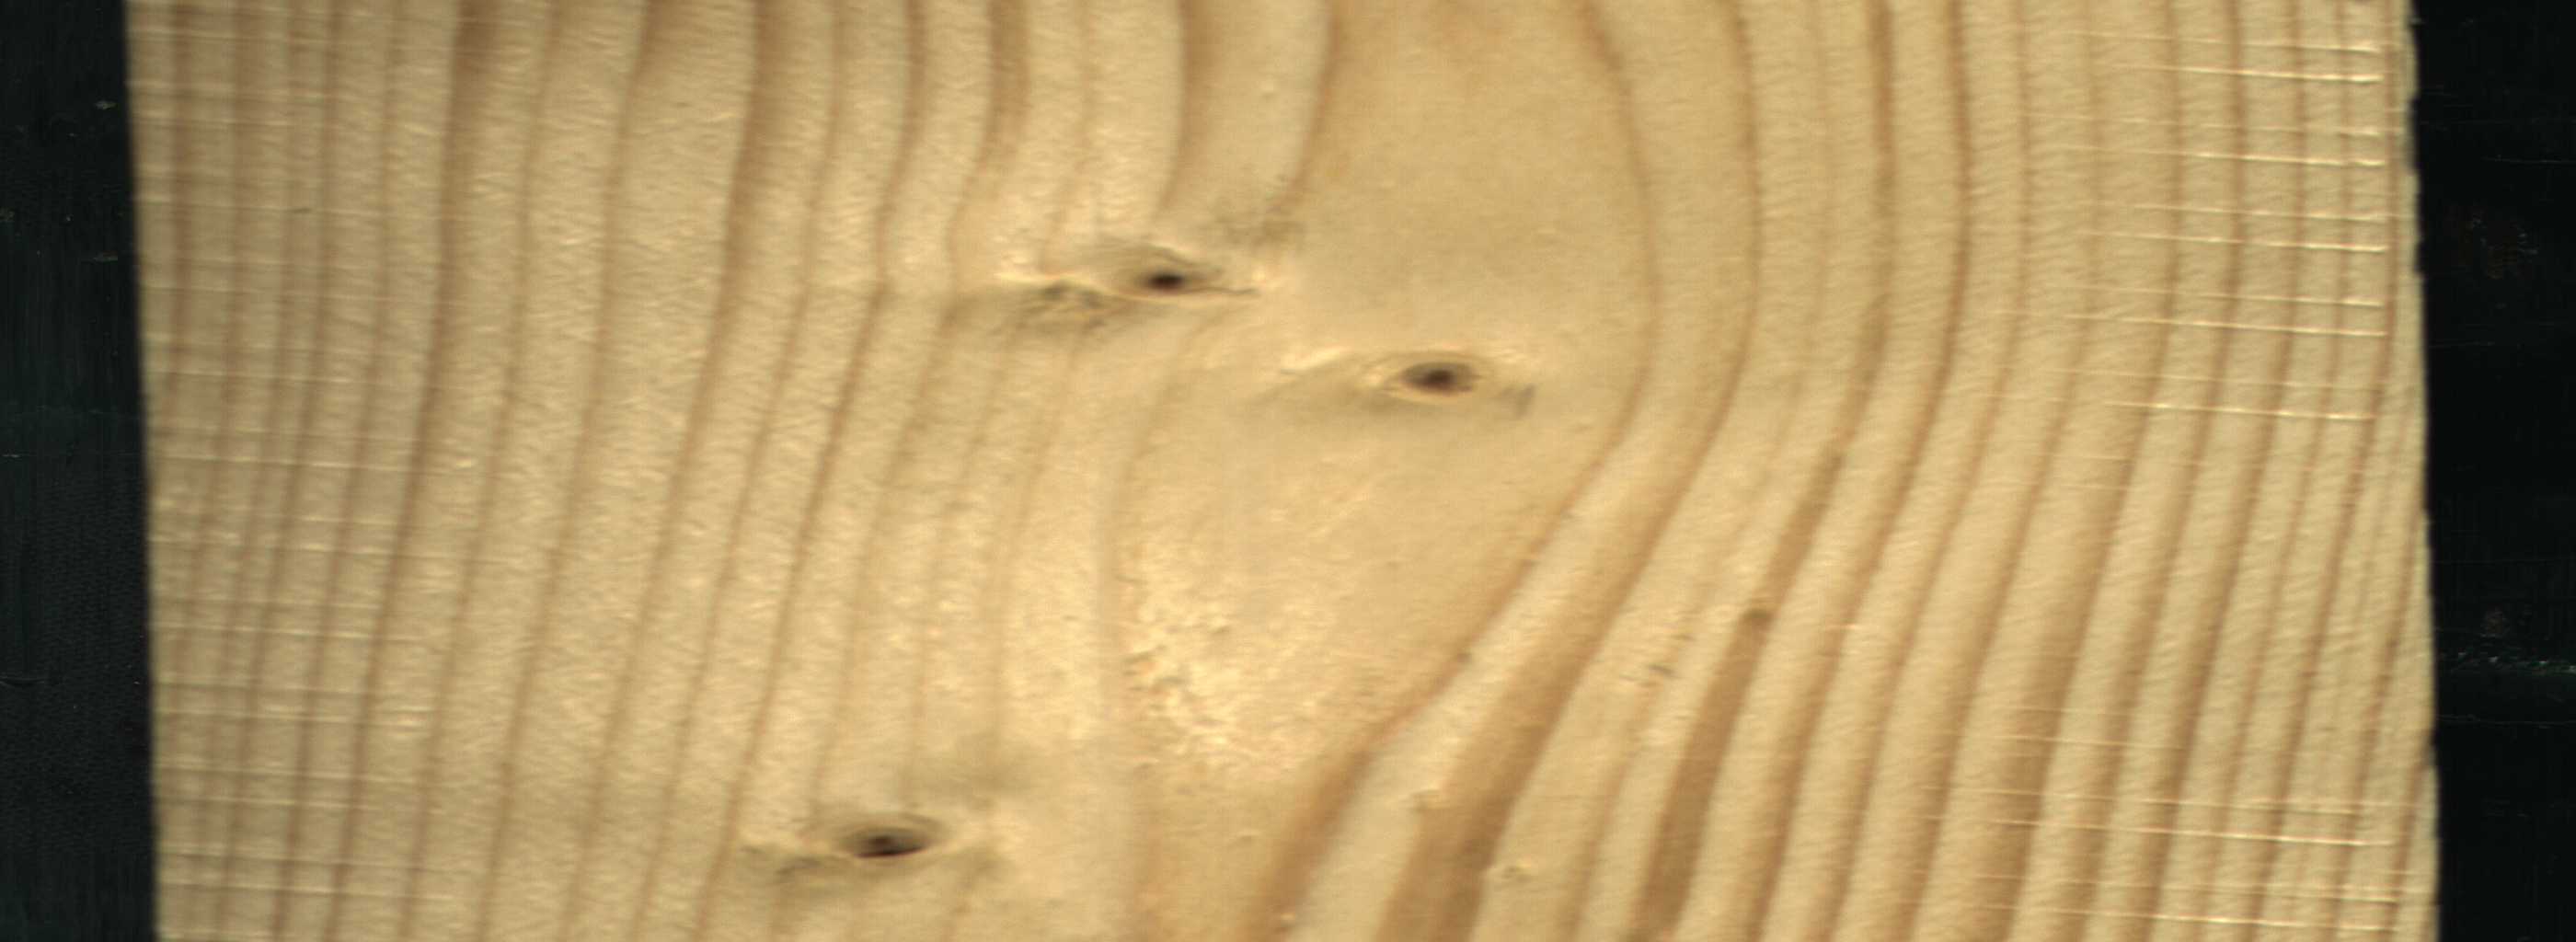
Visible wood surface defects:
Live_Knot
Live_Knot
Live_Knot